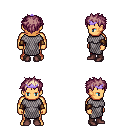
a pixel art fantasy rpg character, male body template, human, tanned skin, chain mail, red pants, white blonde bedhead hairstyle, purple tiara, cloth bracers, maroon shoes, four views (front, back, left, right), 2x2 character sprite sheet, small pixel art, hard edges, no anti-aliasing